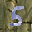
Label: 5